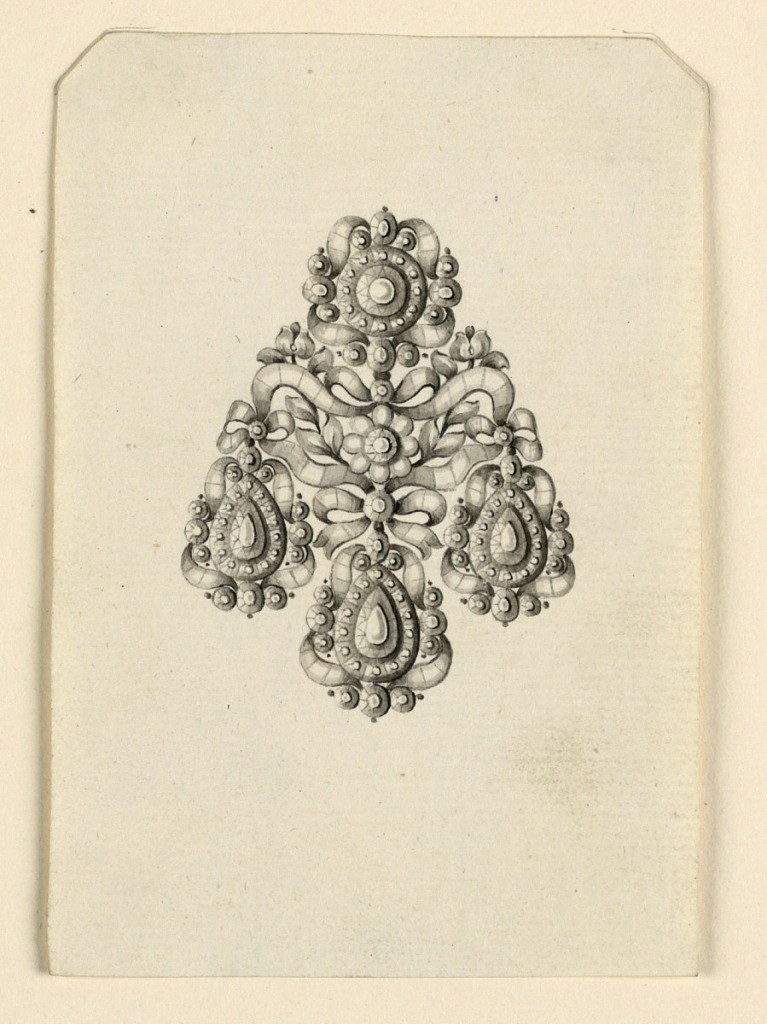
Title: Design for an Earring
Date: late 18th century
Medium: Pen and black ink, brush and gray watercolor on light green paper
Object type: Drawing
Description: Jewelry design for an earring. Above a disk, below three drops, each framed by four volutes and diamonds. In the center a knot in the shape of an escutcheon, with small knots, above and below and at the sides, with in the center a rosette and two stems. Bevelled upper corners.